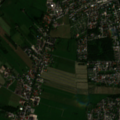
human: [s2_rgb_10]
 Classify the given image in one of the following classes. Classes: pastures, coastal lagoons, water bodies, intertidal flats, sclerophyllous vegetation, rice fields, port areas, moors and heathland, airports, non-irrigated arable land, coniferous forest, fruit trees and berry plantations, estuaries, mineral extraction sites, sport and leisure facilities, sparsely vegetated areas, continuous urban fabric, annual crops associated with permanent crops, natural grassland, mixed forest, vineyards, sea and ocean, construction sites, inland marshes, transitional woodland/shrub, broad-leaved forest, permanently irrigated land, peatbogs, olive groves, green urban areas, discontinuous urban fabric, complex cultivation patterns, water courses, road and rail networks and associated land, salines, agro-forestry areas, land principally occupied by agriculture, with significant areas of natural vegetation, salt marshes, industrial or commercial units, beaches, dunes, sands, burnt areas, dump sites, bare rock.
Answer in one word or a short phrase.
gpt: discontinuous urban fabric, green urban areas, pastures